Question: I am trying to deploy a asp.net mvc application via visual studio 2012. I am getting this exception:

Any ideas?
PS:
.pubxml
'''
<?xml version="1.0" encoding="utf-8"?>
<!--
This file is used by the publish/package process of your Web project. You can customize the behavior of this process
by editing this MSBuild file. In order to learn more about this please visit http://go.microsoft.com/fwlink/?LinkID=208121.
-->
<Project ToolsVersion="4.0" xmlns="http://schemas.microsoft.com/developer/msbuild/2003">
<PropertyGroup>
<WebPublishMethod>FileSystem</WebPublishMethod>
<LastUsedBuildConfiguration>Release</LastUsedBuildConfiguration>
<LastUsedPlatform>Any CPU</LastUsedPlatform>
<SiteUrlToLaunchAfterPublish />
<LaunchSiteAfterPublish>True</LaunchSiteAfterPublish>
<PrecompileBeforePublish>True</PrecompileBeforePublish>
<EnableUpdateable>False</EnableUpdateable>
<DebugSymbols>False</DebugSymbols>
<WDPMergeOption>DonotMerge</WDPMergeOption>
<ExcludeApp_Data>False</ExcludeApp_Data>
<publishUrl>\somwhereladibla\</publishUrl>
<DeleteExistingFiles>True</DeleteExistingFiles>
</PropertyGroup>
</Project>
'''
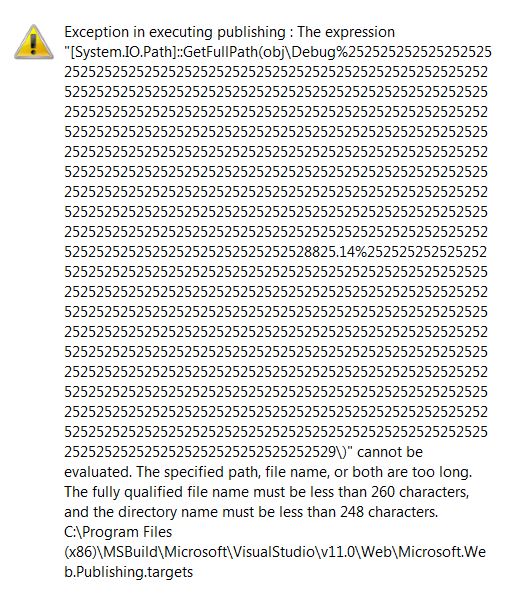
Answer: It has to do with special characters in the name of the publish settings. Have a look at: <URL>